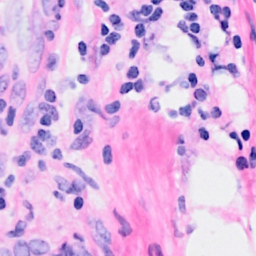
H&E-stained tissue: Breast